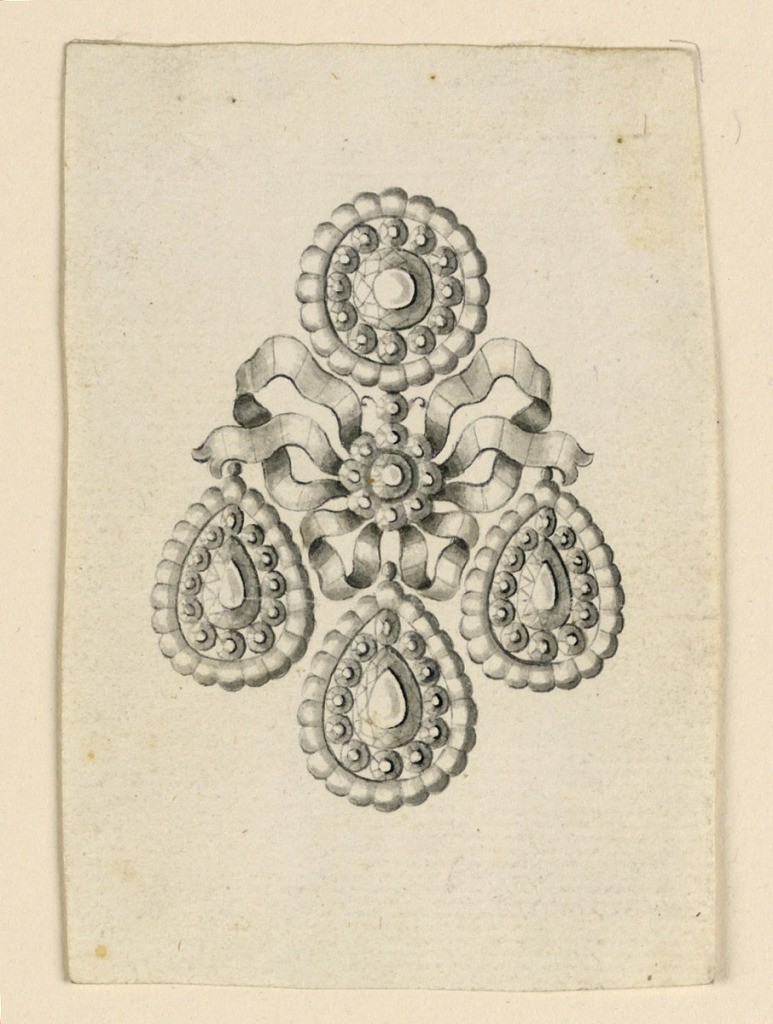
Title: Design for an Earring
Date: late 18th century
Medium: Pen and black ink, brush and gray watercolor on light green paper
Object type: Drawing
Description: Jewelry design for an earring, a disk above and three drops below. Design scheme is like 1938-88-833, but the knot consists of a single ribbon with fluttering ends.